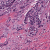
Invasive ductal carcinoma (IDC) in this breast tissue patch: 1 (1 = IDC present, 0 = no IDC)